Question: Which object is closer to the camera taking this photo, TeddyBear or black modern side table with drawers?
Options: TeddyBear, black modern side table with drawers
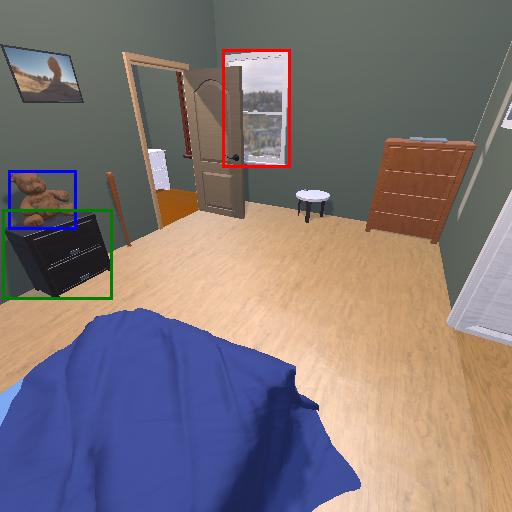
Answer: TeddyBear